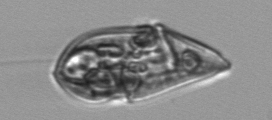
Label: Gyrodinium